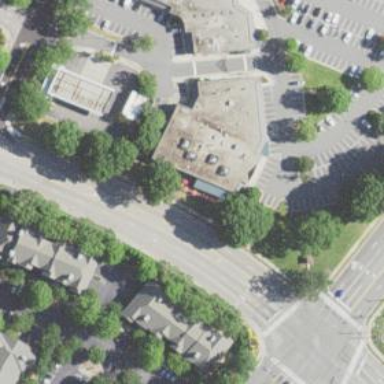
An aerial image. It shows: Commercial building.